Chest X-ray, PA view. Patient: 24 years old, sex F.
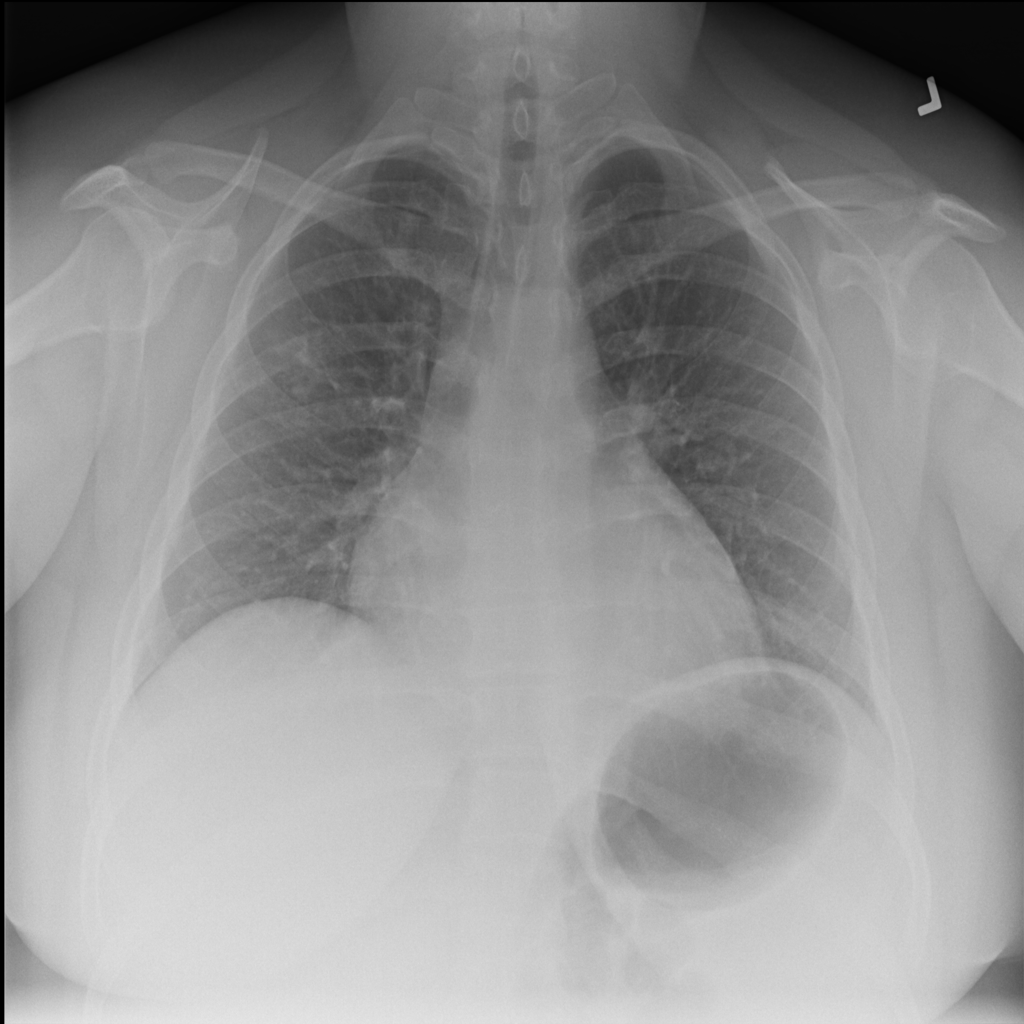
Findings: Nodule